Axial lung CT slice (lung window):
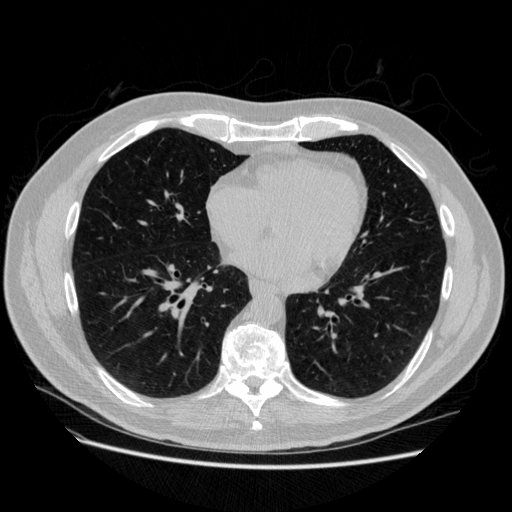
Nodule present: yes
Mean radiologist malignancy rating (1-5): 1